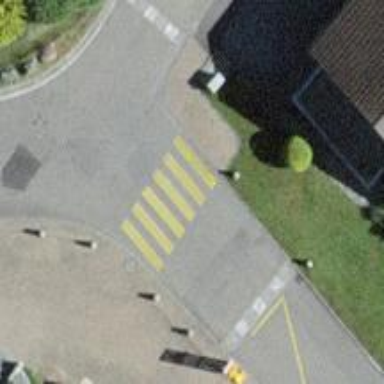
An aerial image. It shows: Zebra crossing on the road.